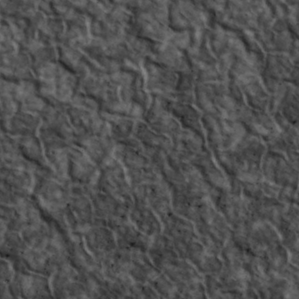
Label: non_frost